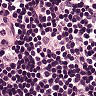
Metastatic tissue present: no